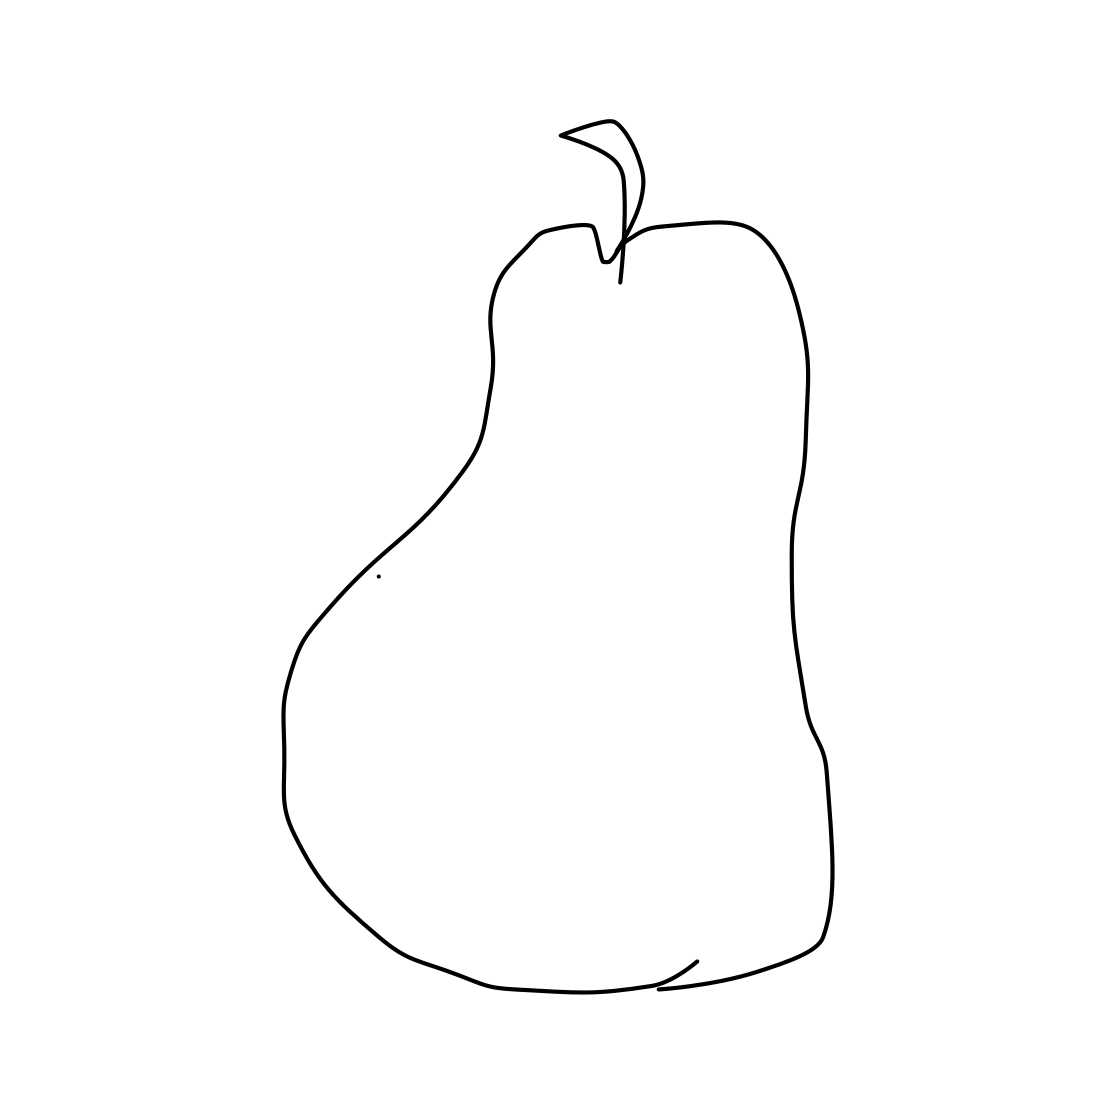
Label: pear